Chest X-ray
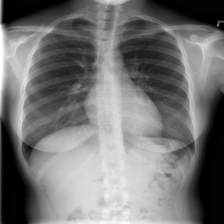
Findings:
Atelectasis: negative
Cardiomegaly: negative
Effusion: negative
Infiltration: positive
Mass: negative
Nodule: negative
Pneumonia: negative
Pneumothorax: negative
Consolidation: negative
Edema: negative
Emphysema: negative
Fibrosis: negative
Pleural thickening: negative
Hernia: negative